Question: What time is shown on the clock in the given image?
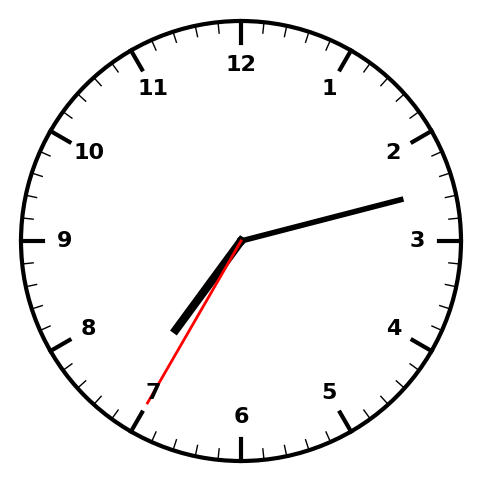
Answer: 07:12:35